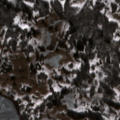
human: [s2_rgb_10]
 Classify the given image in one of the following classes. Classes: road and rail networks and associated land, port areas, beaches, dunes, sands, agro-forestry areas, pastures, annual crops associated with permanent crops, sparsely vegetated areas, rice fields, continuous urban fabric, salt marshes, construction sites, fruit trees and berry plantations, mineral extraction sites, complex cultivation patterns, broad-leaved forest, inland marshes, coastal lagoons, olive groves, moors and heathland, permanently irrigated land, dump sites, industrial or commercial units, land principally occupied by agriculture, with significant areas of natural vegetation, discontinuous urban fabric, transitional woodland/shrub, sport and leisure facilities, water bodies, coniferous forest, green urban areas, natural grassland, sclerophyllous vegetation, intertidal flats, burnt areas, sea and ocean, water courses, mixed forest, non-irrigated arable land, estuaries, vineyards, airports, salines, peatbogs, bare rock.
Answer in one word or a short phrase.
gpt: complex cultivation patterns, land principally occupied by agriculture, with significant areas of natural vegetation, broad-leaved forest, water bodies